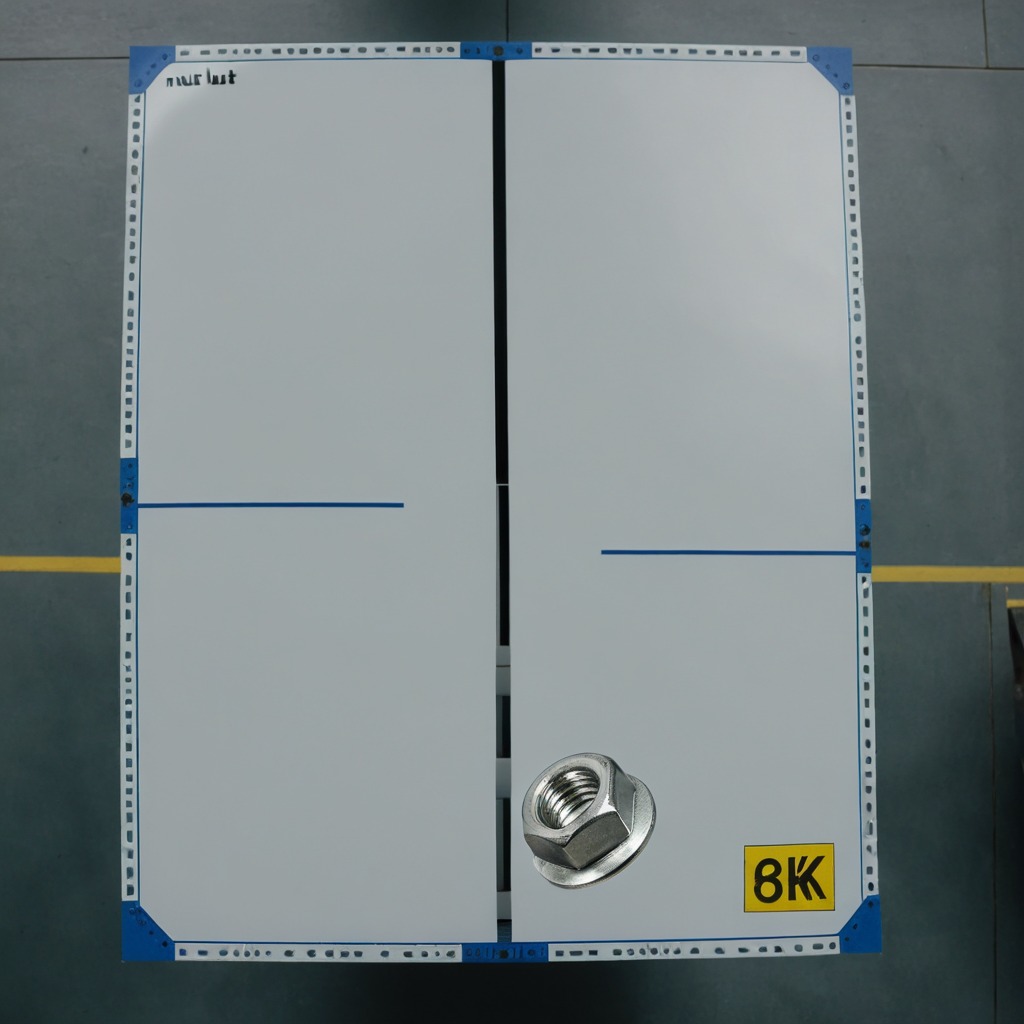
A metal nut is lying on the toolbox surface in an airplane hangar workshop.